Interaction volume radius: 10 \u00c5
Interaction volume height: 20 \u00c5
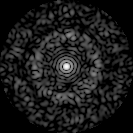
Disorder parameter: 0.8631